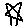
Label: star